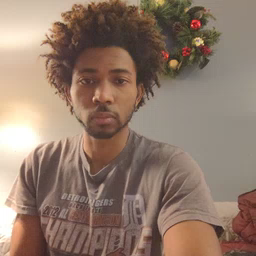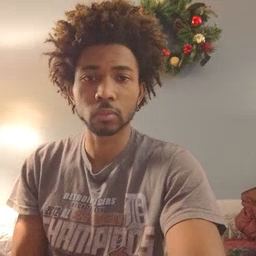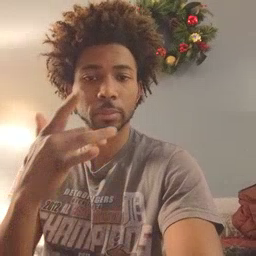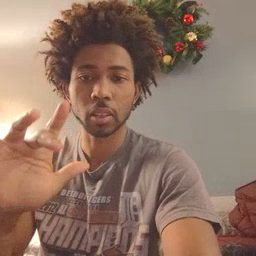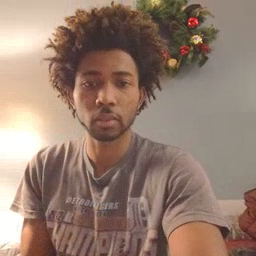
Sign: empty